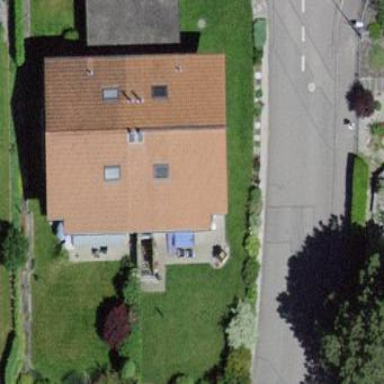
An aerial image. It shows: Semi-detached house with gabled roof.